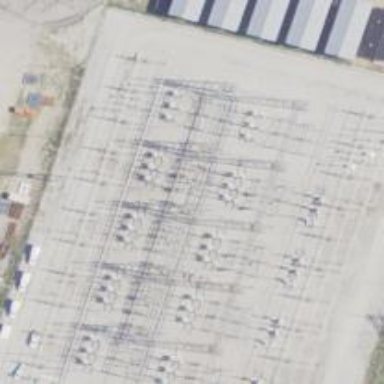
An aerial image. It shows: Switch used for power control.